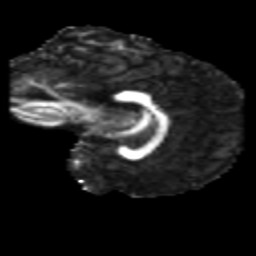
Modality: FA
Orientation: sagittal
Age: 21
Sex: female
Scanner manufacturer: siemens
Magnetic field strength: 3 T
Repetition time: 1.8 s
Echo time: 0.07 s